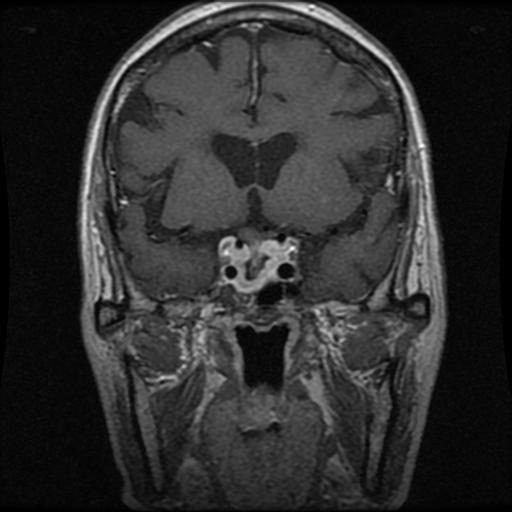
Label: pituitary